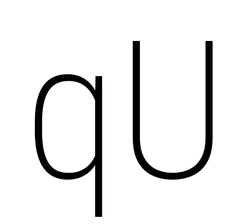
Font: Roboto_Condensed_ExtraLight